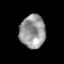
Tissue: prostate
Cell type: T cells
Senescence score: 0.2926
Nuclear area (px): 833
Mean DAPI intensity: 151.238